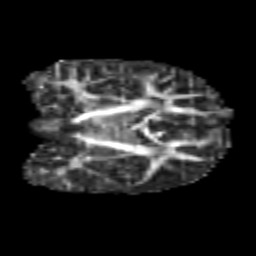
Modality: FA
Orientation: coronal
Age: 6
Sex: female
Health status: healthy